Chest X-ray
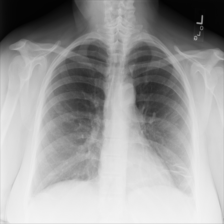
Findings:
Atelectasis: negative
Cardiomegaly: negative
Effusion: negative
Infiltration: negative
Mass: negative
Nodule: negative
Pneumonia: negative
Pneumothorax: negative
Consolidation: negative
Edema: negative
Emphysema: negative
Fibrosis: negative
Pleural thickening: negative
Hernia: negative